Question: I have WCF service that has http and net.tcp endpoints. I have deployed the service to IIS 7.5 (Server 2008R2), everything is working good.
My question is this, is there a way to set enabled protocols for the IIS application through Web.config?? Right now I have to go to the Application in IIS and manually change the Advanced settings and add to the list of available protocols before the service can be activated, see pic for the screenshot.

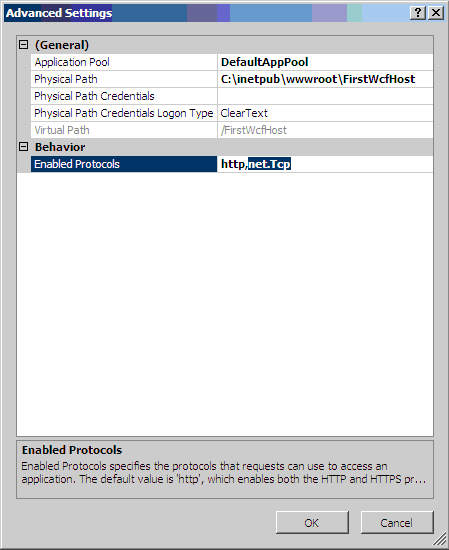
Answer: No, this setting isn't available via web.config. It can be set either via the IIS Manager as you're doing, or via the AppCmd.exe command-line utility, as in the example below:
'''
%windir%\system32\inetsrvppcmd.exe set app "Default Web Site/FirstWcfHost" /enabledProtocols:http,net.tcp
'''